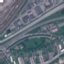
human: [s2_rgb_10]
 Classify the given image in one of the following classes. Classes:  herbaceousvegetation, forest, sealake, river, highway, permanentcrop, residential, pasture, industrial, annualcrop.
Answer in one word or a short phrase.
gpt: Highway